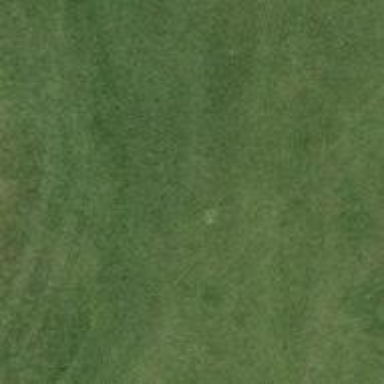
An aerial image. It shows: Golf hole.